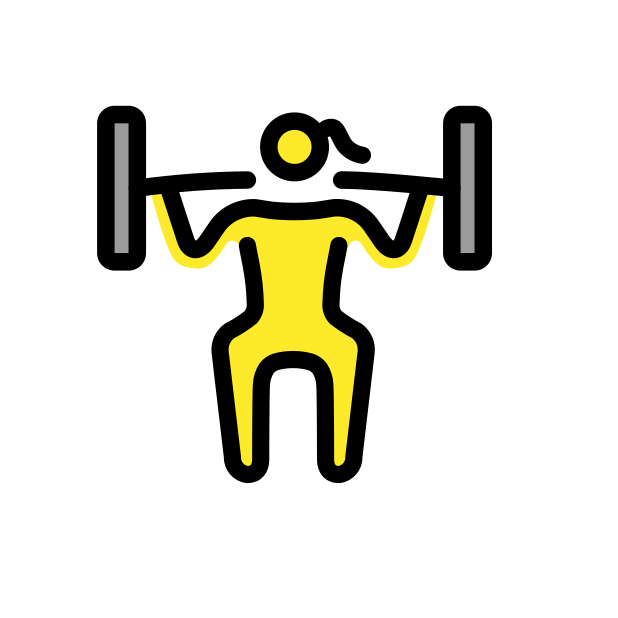
woman lifting weights